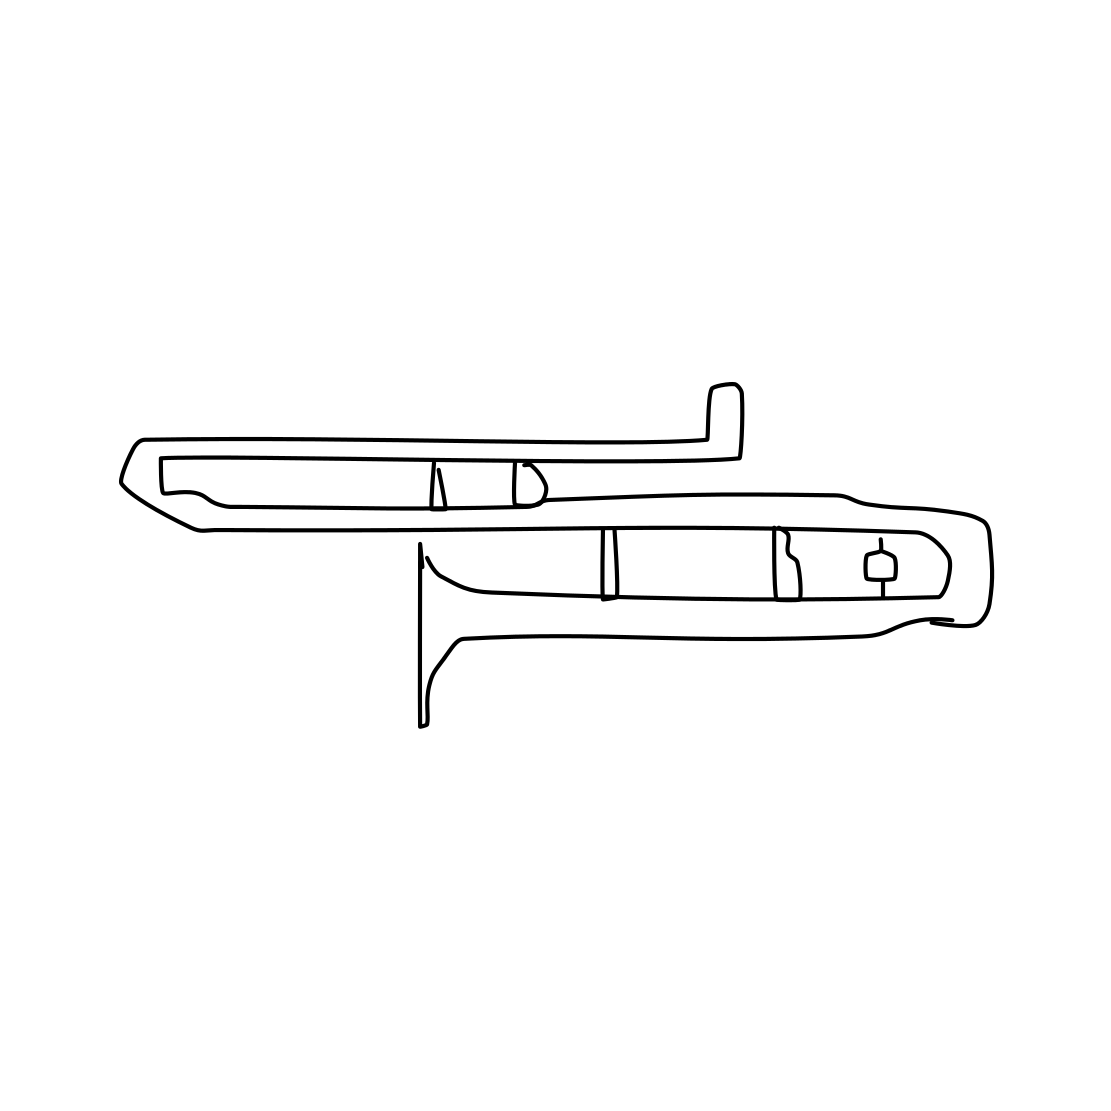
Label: trombone